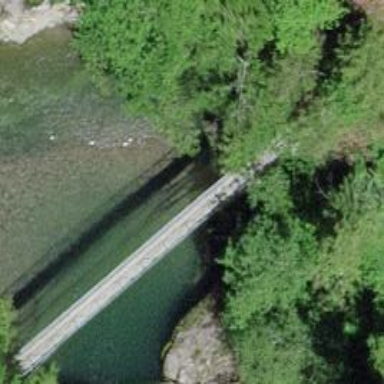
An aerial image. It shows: Path on bridge.